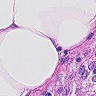
Metastatic tissue present: no